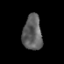
Tissue: prostate
Cell type: T cells
Senescence score: 0.3248
Nuclear area (px): 659
Mean DAPI intensity: 95.568